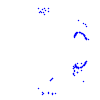
Particle: proton